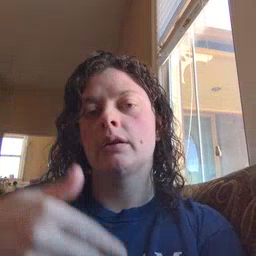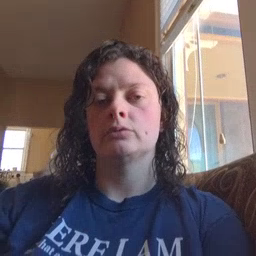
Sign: flag